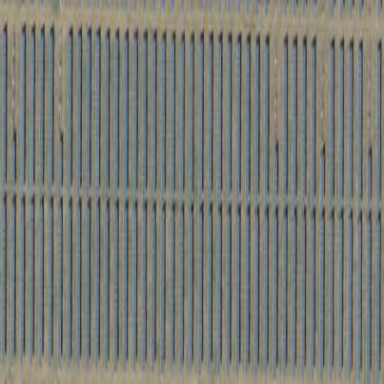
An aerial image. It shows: Solar power generator using photovoltaic panels.